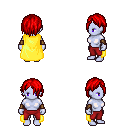
a pixel art fantasy rpg character, female body template, dark elf, purple skin, yellow cape, red pants, red bangs hairstyle, leather bracers, four views (front, back, left, right), 2x2 character sprite sheet, small pixel art, hard edges, no anti-aliasing